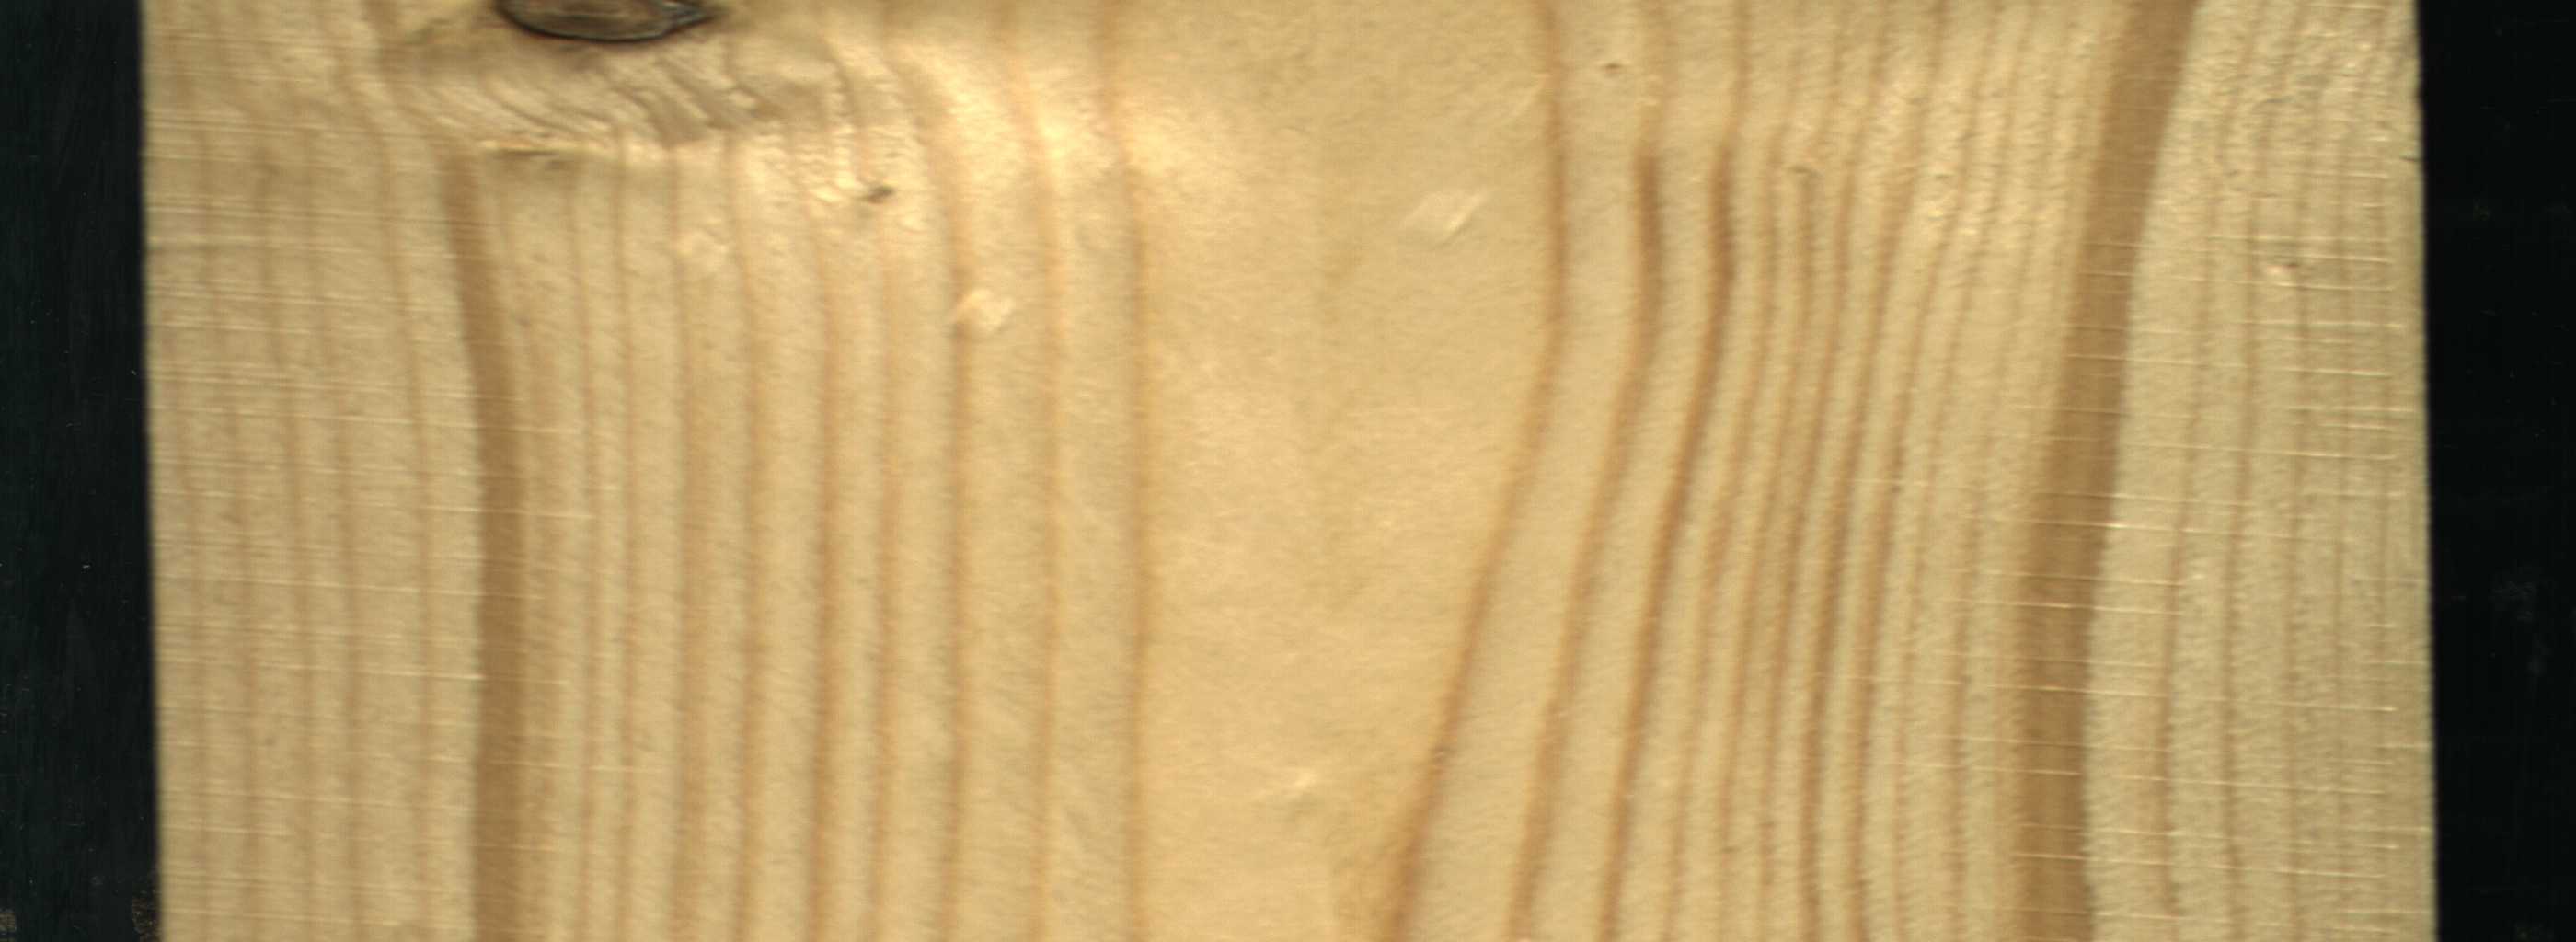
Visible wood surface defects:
Quartzity
Dead_Knot